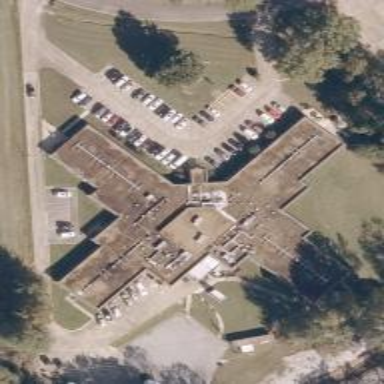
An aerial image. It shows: Nursing home.